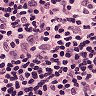
Metastatic tissue present: no